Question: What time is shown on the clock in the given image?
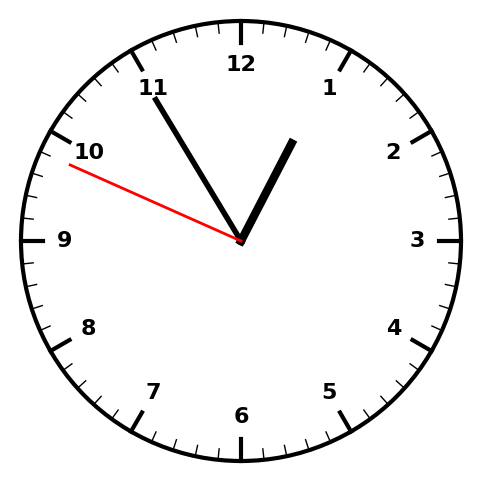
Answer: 12:54:49